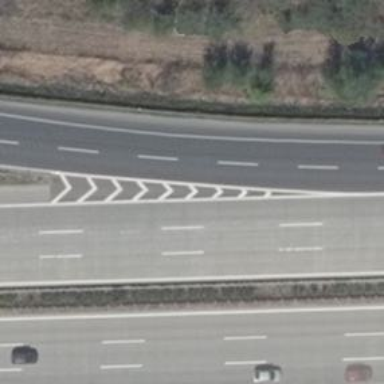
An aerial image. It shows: Asphalt motorway link.